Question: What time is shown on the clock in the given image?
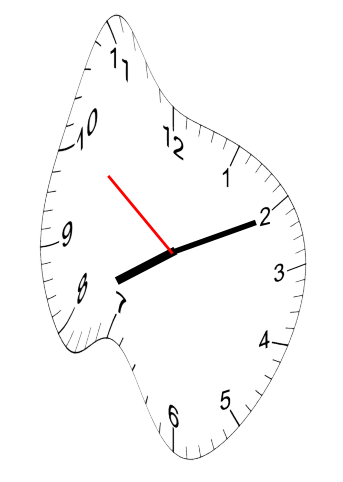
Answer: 08:10:51